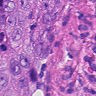
Metastatic tissue present: yes